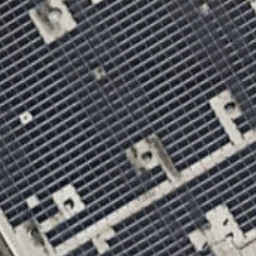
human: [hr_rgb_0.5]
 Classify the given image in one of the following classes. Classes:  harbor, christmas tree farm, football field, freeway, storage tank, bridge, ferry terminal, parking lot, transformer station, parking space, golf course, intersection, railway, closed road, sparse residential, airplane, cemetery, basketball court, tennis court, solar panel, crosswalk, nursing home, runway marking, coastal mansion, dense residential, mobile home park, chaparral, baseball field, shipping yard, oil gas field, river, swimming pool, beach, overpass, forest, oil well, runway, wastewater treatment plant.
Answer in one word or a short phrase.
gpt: solar panel